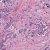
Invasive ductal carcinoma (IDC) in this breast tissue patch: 1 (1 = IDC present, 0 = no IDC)